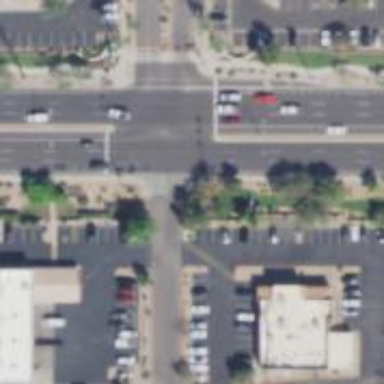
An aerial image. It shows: Solid stop line on the road marking.